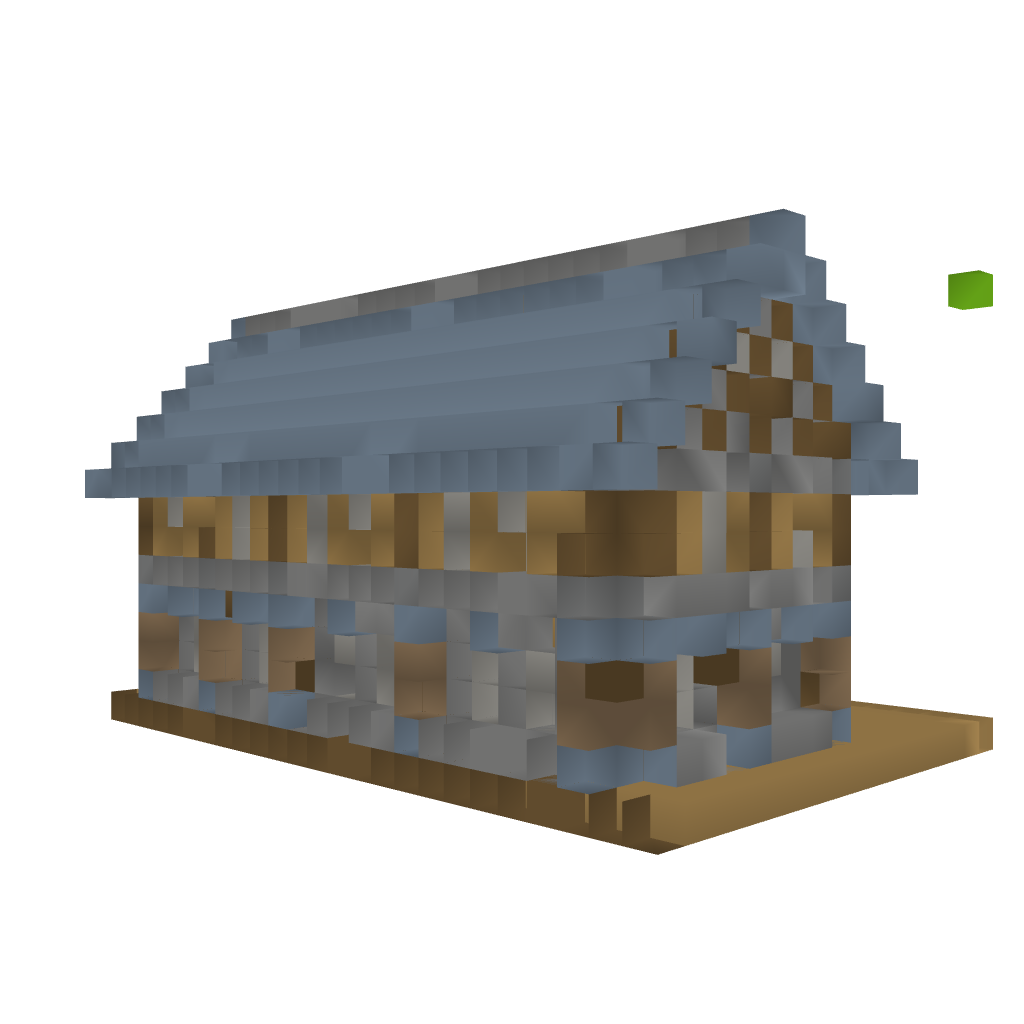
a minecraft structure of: Tavern